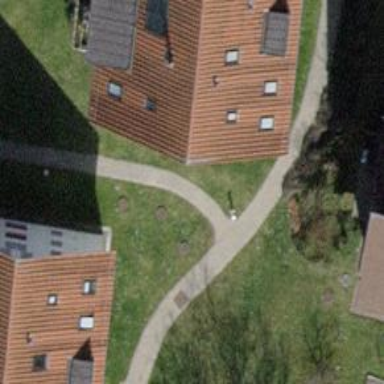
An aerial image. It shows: Sidewalk along the footway.